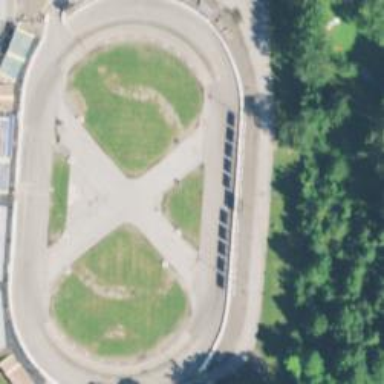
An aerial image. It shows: Raceway for motor sports.